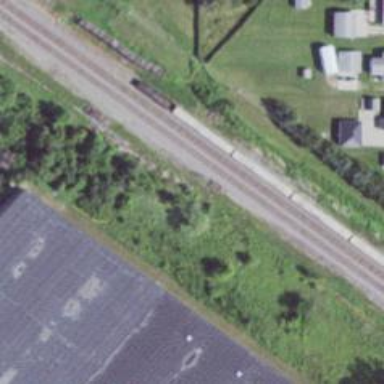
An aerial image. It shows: Railway siding for service.